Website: slack
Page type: payment
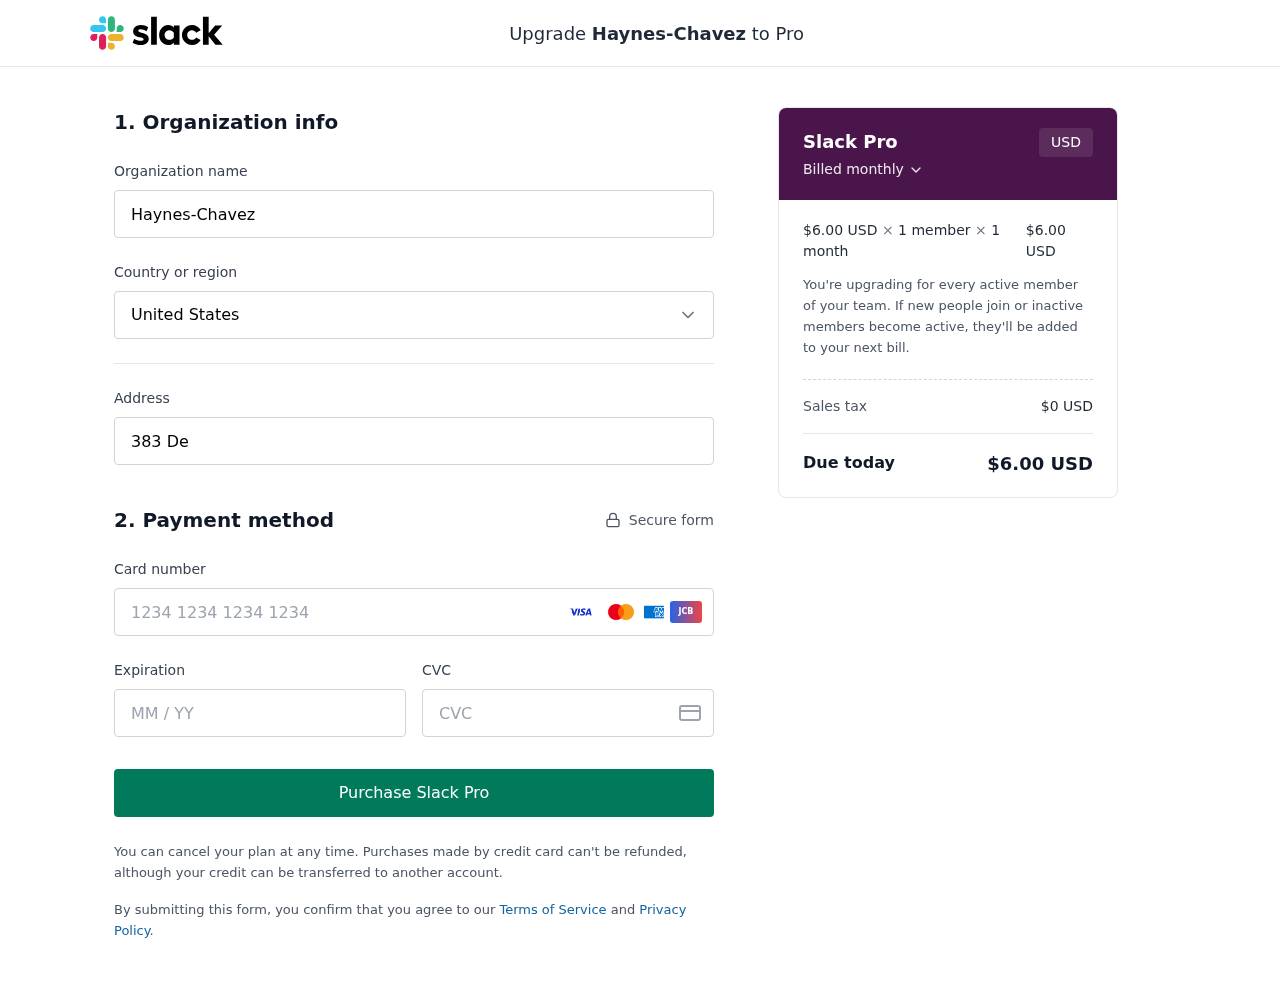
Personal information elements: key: PII_CARD_CVV
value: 745
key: PII_CARD_EXPIRY
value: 07/27
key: PII_CARD_NUMBER
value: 5471 2814 1449 2814
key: PII_COMPANY
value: Haynes-Chavez
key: PII_COUNTRY
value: United States
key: PII_STREET
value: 383 Delacruz Villages
Product elements: key: PRODUCT1_PRICE
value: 6
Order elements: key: ORDER_SUBTOTAL
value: $6.00 USD
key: ORDER_TAX
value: $0 USD
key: ORDER_TOTAL
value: $6.00 USD